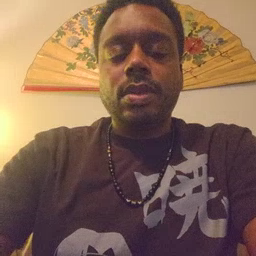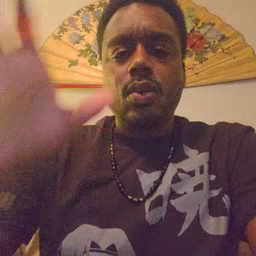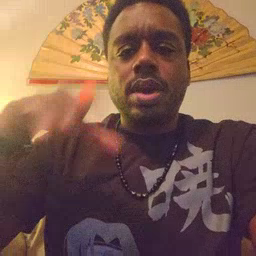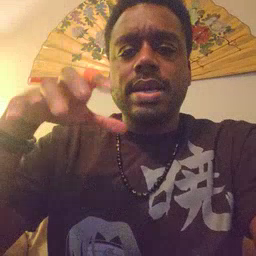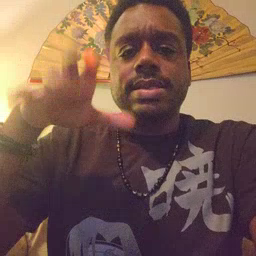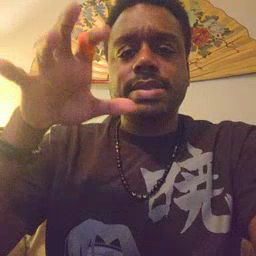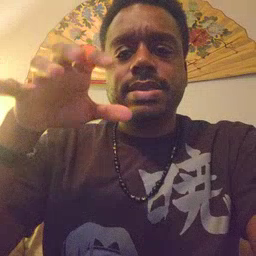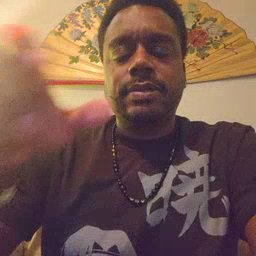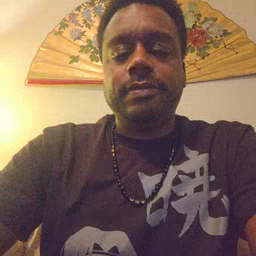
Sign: rain